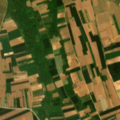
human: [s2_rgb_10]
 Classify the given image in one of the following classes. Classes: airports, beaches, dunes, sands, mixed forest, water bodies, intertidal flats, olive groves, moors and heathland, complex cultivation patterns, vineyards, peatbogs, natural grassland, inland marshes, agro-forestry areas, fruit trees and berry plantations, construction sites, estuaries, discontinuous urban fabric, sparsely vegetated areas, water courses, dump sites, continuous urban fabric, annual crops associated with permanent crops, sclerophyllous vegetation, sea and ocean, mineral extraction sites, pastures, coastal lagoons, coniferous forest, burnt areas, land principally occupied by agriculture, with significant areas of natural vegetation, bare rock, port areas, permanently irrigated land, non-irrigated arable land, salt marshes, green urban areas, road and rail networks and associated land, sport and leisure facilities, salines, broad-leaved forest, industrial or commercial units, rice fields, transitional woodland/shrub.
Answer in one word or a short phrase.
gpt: non-irrigated arable land, vineyards, fruit trees and berry plantations, complex cultivation patterns, land principally occupied by agriculture, with significant areas of natural vegetation, broad-leaved forest